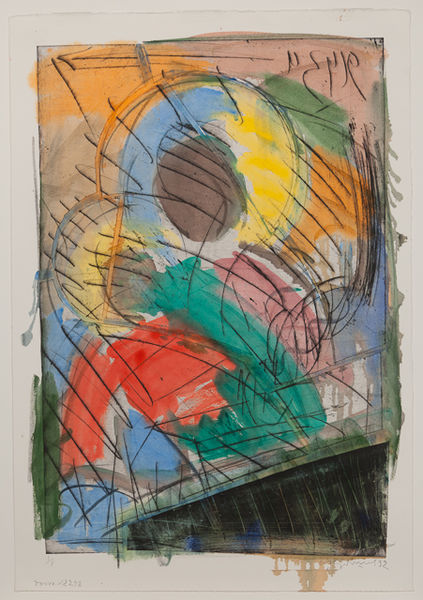
Titel: Memories from Childhood, an Icon, Memories from Childhood, an Icon
Künstler: Oleg Kudriashov
Standort: Amherst (Massachusetts, USA)
Institution: Mead Art Museum, Amherst College
Schlagwörter: blue, oil, red, white, black, gouache, green, grey, yellow, pink, print, african, orange, child, drawing, paper, mother, abstract, person, watercolour, colors, colourful, colours, circle, lines, rainbow, baby, canvas, paint, hold, arrow, blonde, hood, scratching, expressive, impasso, camvas, slash, black ppl, rounc